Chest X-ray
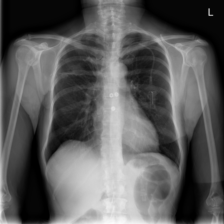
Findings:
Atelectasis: negative
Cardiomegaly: negative
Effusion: negative
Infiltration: negative
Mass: negative
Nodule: negative
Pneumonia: negative
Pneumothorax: negative
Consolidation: negative
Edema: negative
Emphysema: negative
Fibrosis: negative
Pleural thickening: negative
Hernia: negative